The image is an STFT spectrogram (time versus frequency) of a rolling-element bearing's vibration signal. Classify the bearing condition as one of: normal, inner_race, outer_race, ball.
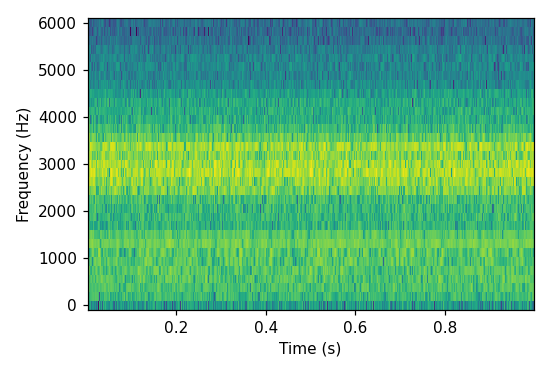
Answer: ball